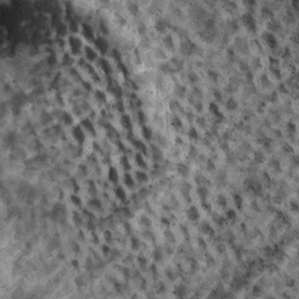
Label: non_frost